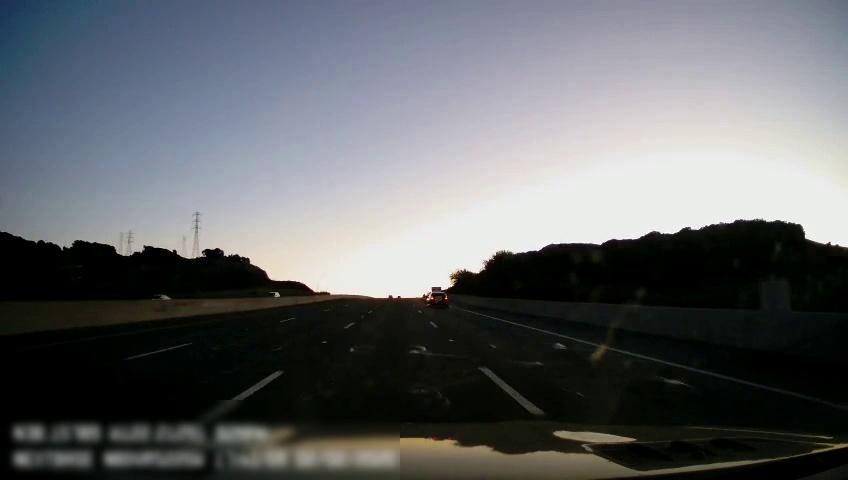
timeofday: Dusk/Dawn/Twilight
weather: Sunny
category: Drivable Space
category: Vehicles | Car
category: Vehicles | Car
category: Vehicles | Car
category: Lanes | Alternate Lane
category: Lanes | Current Lane
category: Lanes | Current Lane
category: Lanes | Alternate Lane
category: Lanes | Alternate Lane
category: Traffic | Signs